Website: home-depot
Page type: review-order
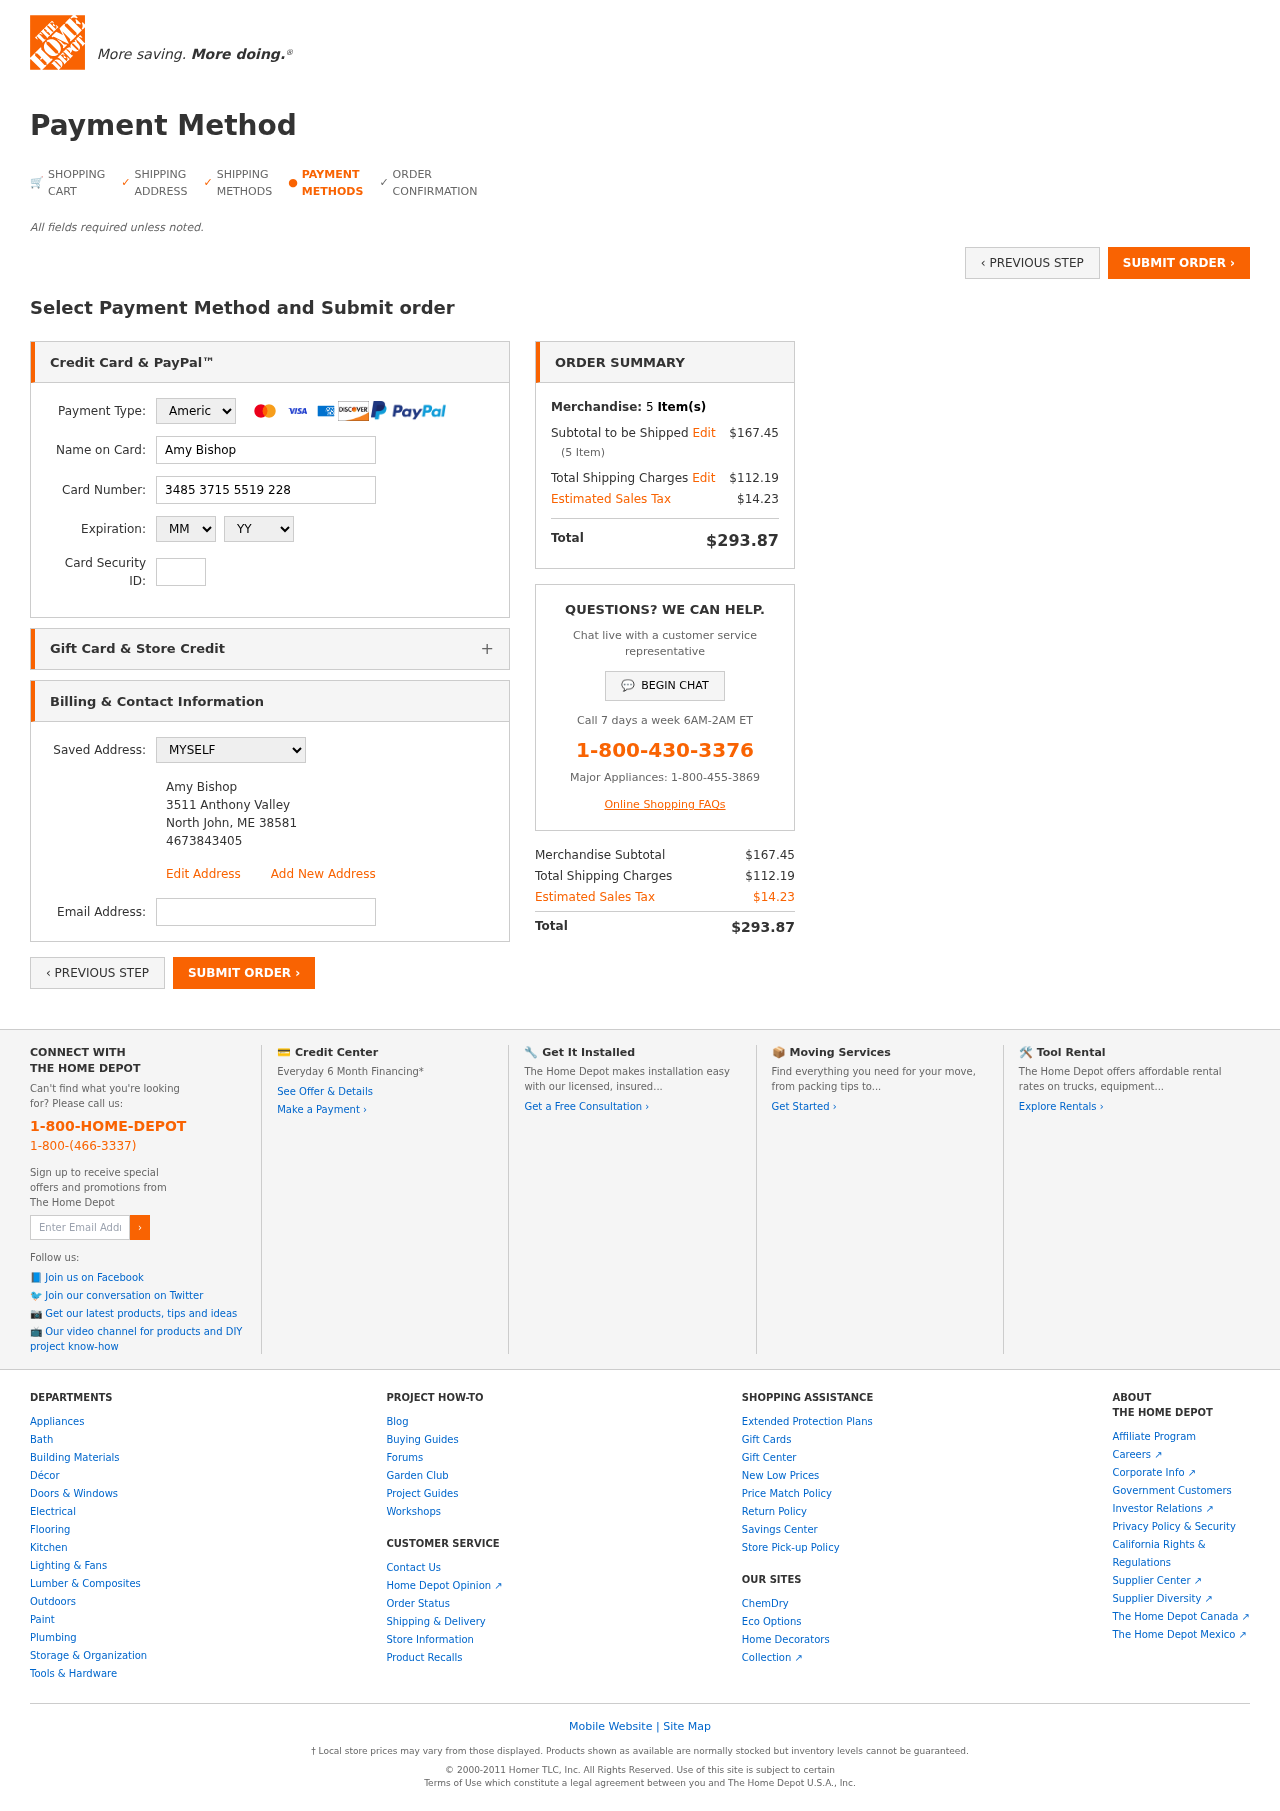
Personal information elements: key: PII_CARD_CVV
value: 3231
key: PII_CARD_EXPIRY_MONTH
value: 09
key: PII_CARD_EXPIRY_YEAR
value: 27
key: PII_CARD_NUMBER
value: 3485 3715 5519 228
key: PII_CARD_TYPE
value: American Express
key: PII_EMAIL
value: abishop@yahoo.com
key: PII_FULLNAME
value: Amy Bishop
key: PII_FULLNAME2
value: Amy Bishop
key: PII_STREET
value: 3511 Anthony Valley
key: PII_CITY2
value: North John
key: PII_STATE_ABBR2
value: ME
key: PII_POSTCODE
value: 38581
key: PII_POSTCODE_FULL
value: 38581
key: PII_POSTCODE_NUMERIC
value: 38581
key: PII_PHONE2
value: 4673843405
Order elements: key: ORDER_NUM_ITEMS
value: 5
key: ORDER_SUBTOTAL
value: $167.45
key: ORDER_NUM_ITEMS2
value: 5
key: ORDER_SHIPPING_COST
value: $112.19
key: ORDER_TAX
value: $14.23
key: ORDER_TOTAL
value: $293.87
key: ORDER_SUBTOTAL2
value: $167.45
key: ORDER_SHIPPING_COST2
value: $112.19
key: ORDER_TAX2
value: $14.23
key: ORDER_TOTAL2
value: $293.87